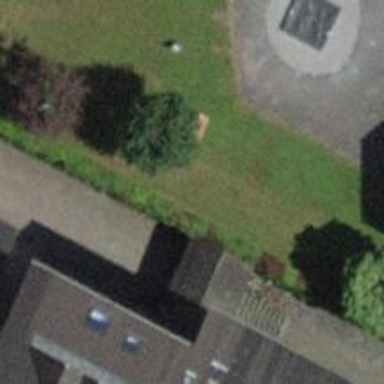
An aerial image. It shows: Path made of paving stones.